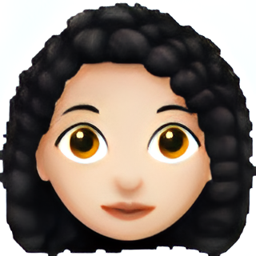
Name: woman curly haired light skin tone
Emoji: 👩🏻‍🦱
Group: People & Body
Sub-group: person